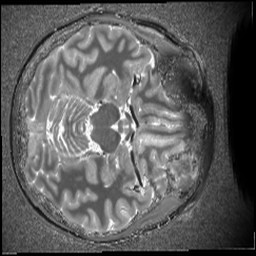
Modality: T1map
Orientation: axial
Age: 26
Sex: female
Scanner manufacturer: siemens
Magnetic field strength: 6.98 T
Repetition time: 6 s
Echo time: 0.00283 s